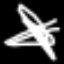
Label: squiggle